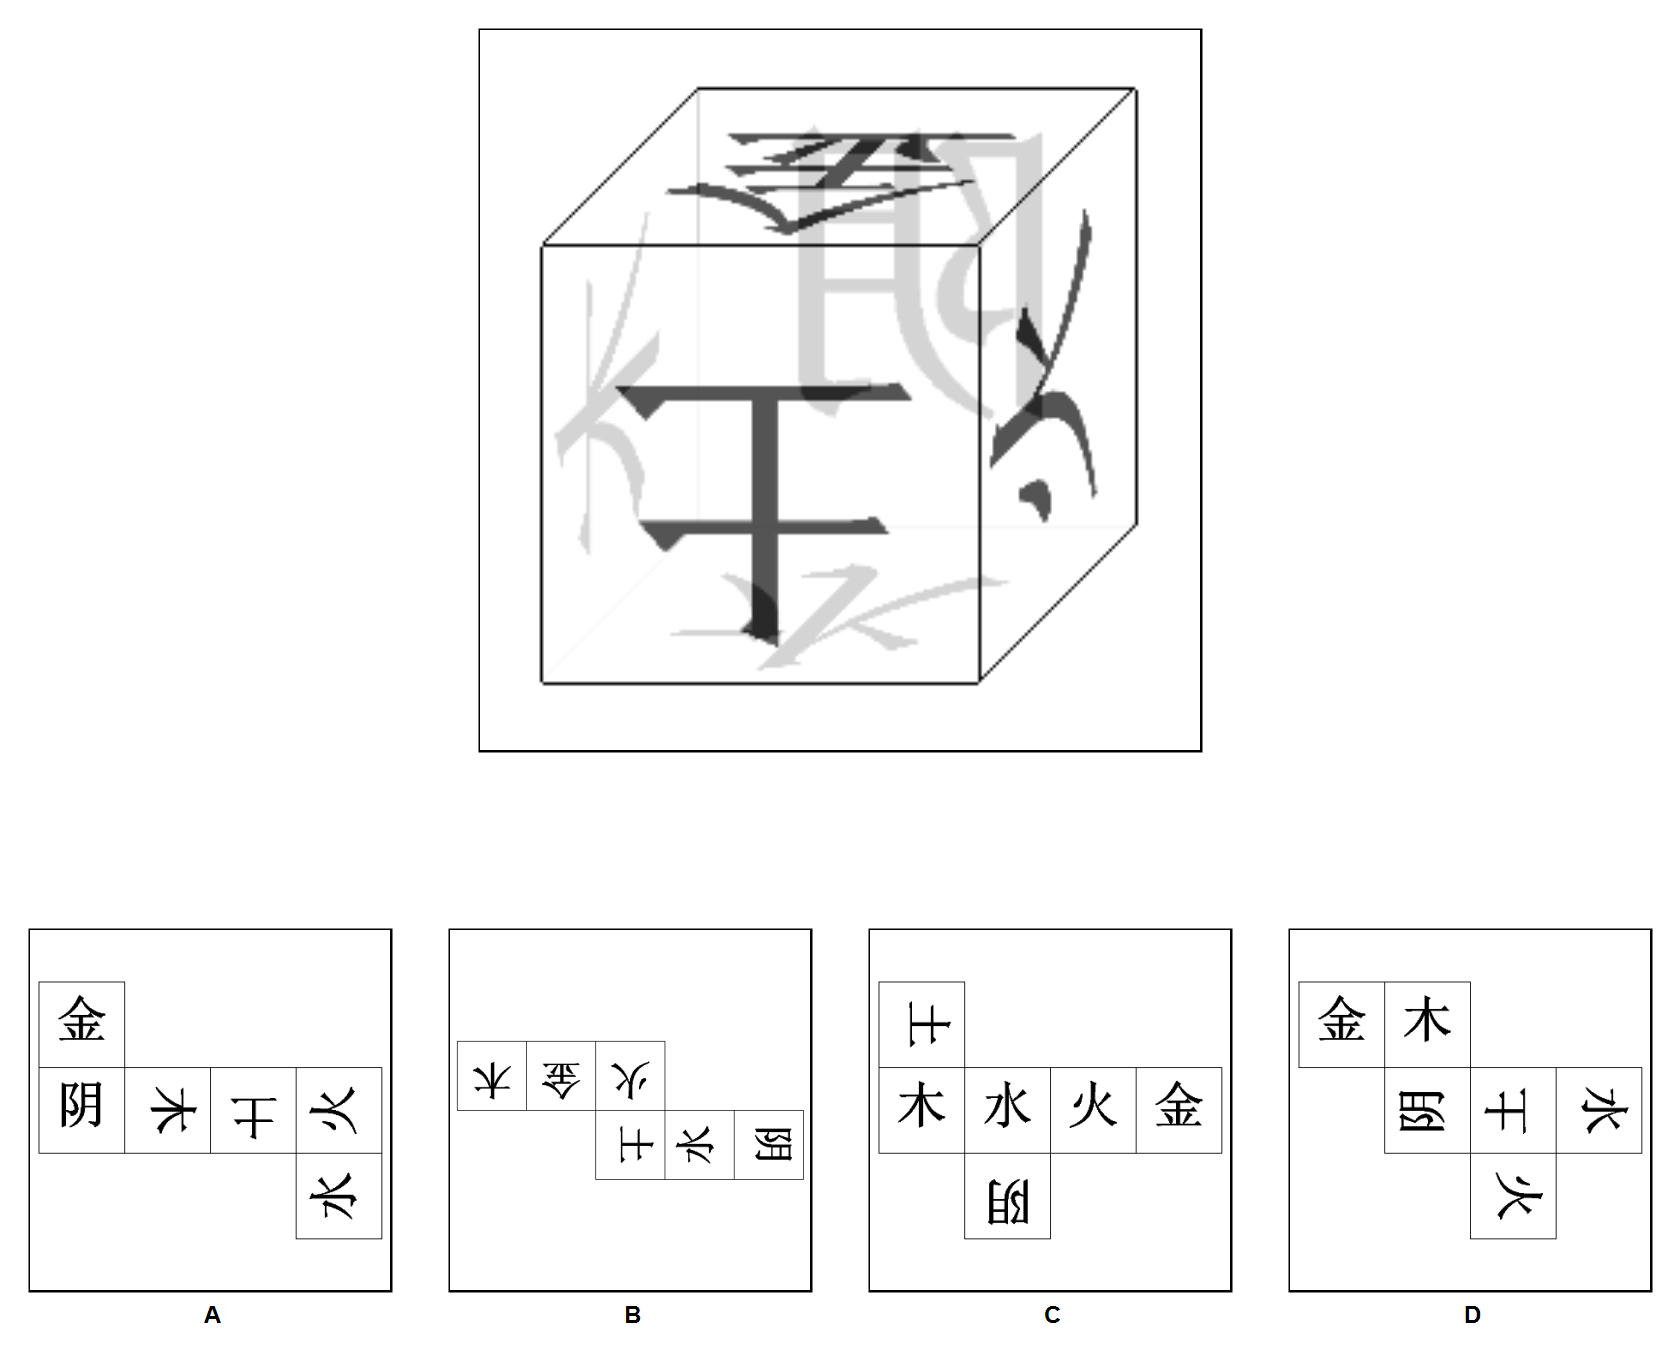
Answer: D